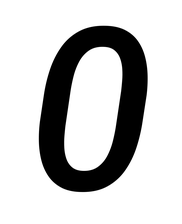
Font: Roboto-Italic_Medium_Italic